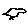
Label: bird